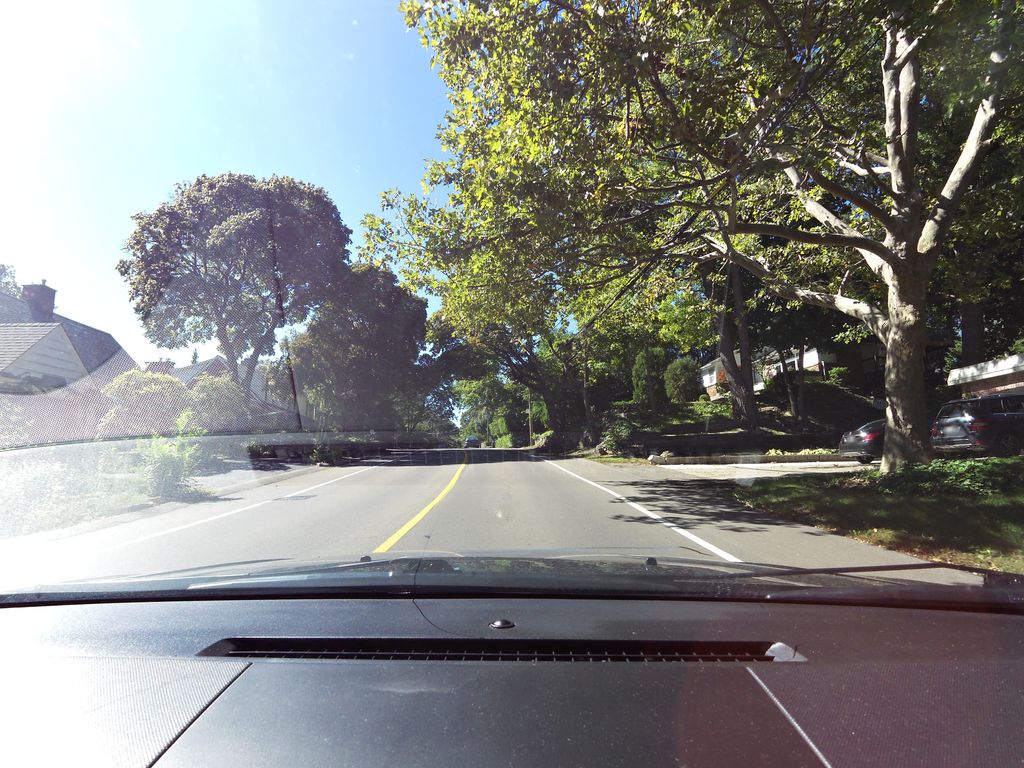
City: hamilton